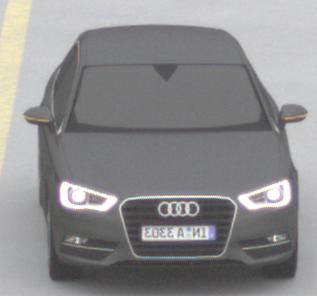
Make: Audi
Model: A3 1.2 TFSI
Detailed model: A3 (8V)
Model produced from: 2013/02
Model produced until: 2014/05
Doors: 3
Color: gray
Road condition: dry road
Daytime: morning or afternoon
Contrast: low contrast